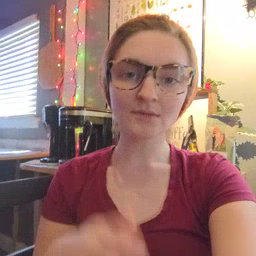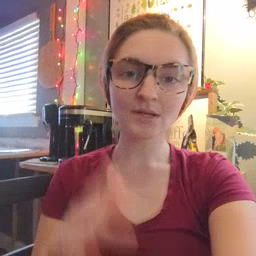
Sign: thirsty